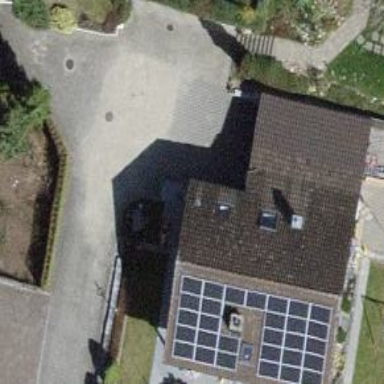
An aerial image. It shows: Simple house.